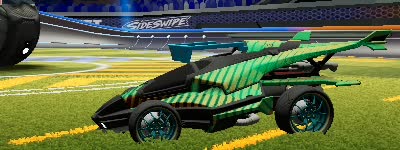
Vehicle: aftershock